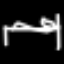
Label: bed